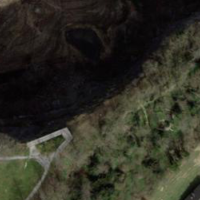
EUNIS habitat code: 24
Species observed at this site:
Lamium galeobdolon
Prunus spinosa